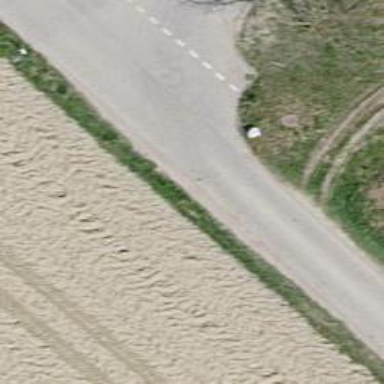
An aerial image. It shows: Unclassified road.